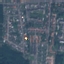
Land use / land cover: Residential